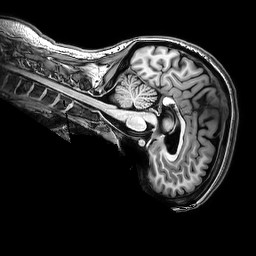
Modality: T1w
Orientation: sagittal
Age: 33
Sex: female
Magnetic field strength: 3 T
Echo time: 0.0038 s